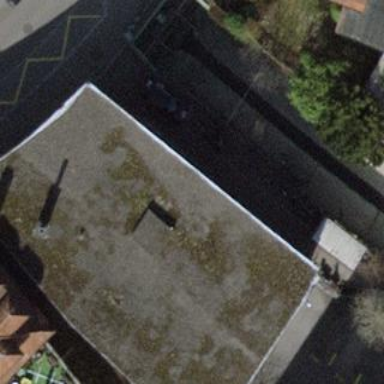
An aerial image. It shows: Office building.